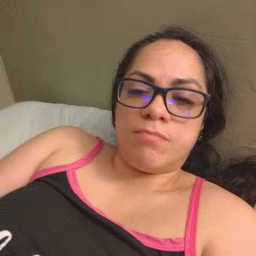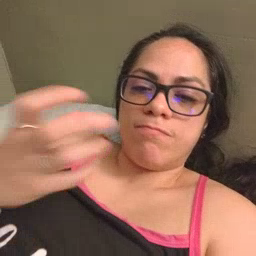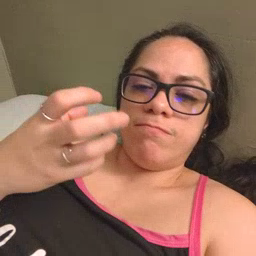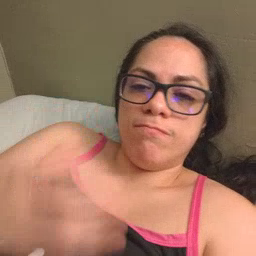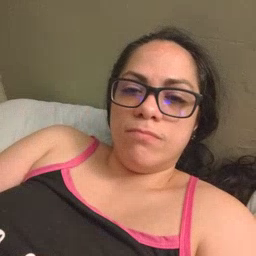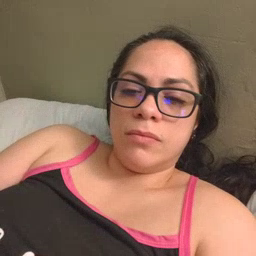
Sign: yucky